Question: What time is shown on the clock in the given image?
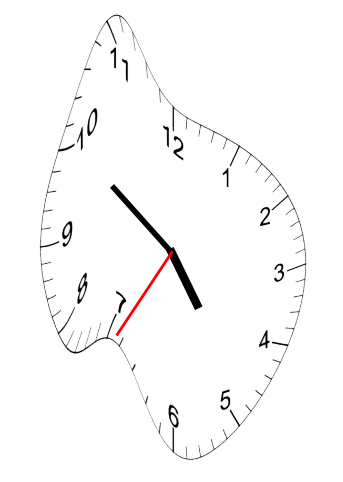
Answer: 04:50:35